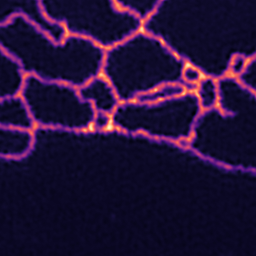
Label: Super-resolution ER image